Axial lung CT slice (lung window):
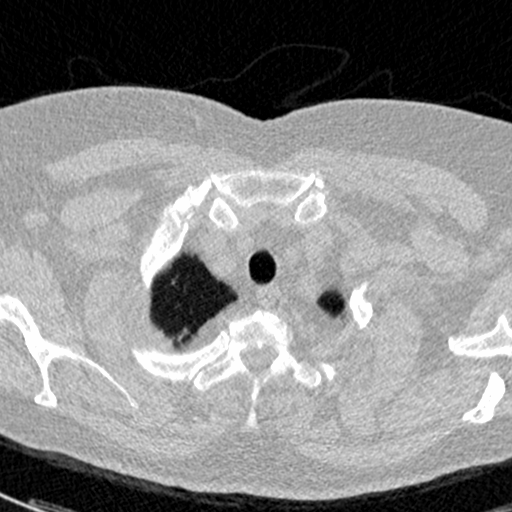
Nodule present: no